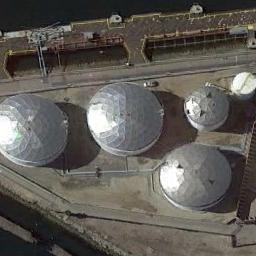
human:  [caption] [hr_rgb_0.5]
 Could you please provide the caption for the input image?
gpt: There are three white storage tanks and three silver storage tanks .

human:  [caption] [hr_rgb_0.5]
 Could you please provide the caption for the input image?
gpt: There are several roads beside the storage tanks .

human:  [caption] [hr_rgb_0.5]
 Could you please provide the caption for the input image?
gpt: There are several neatly arranged large oil storage tanks in the factory, And there are large lawns in the factory .

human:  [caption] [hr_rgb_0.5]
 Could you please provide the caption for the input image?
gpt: There are some white and silver storage tanks on the bare land .

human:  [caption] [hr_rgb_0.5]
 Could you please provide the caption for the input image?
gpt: There are four storage tanks of different sizes .